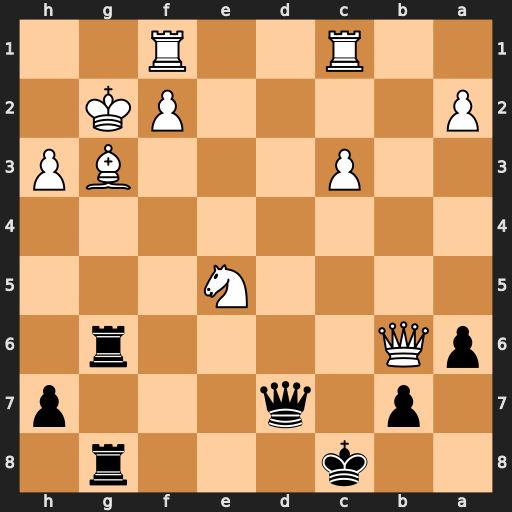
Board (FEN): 2k3r1/1p1q3p/pQ4r1/4N3/8/2P3BP/P4PK1/2R2R2
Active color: b
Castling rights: -
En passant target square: -
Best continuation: Qd5+ Kh2 Rxb6